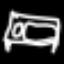
Label: bed